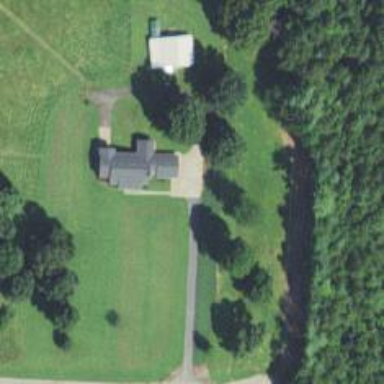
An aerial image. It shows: Driveway.